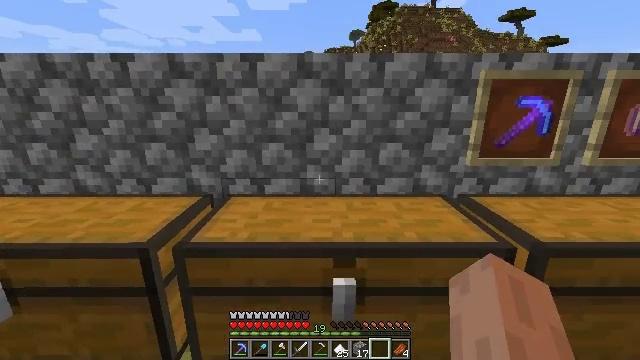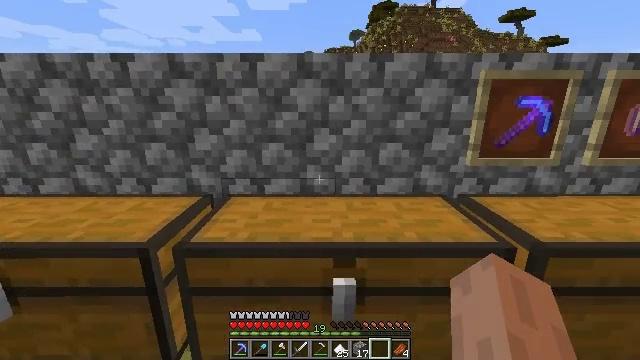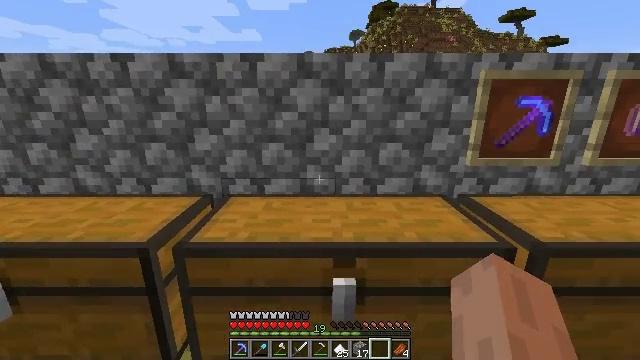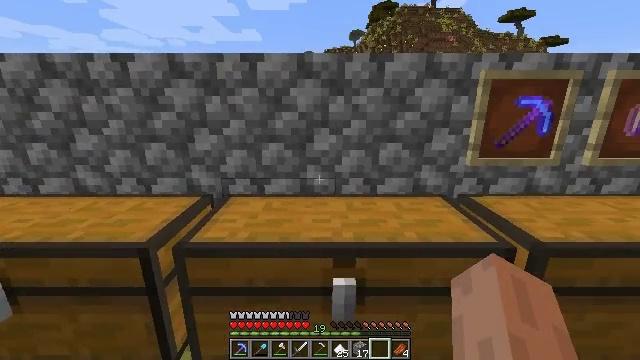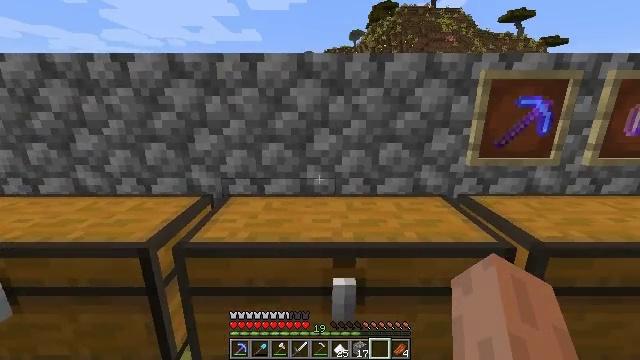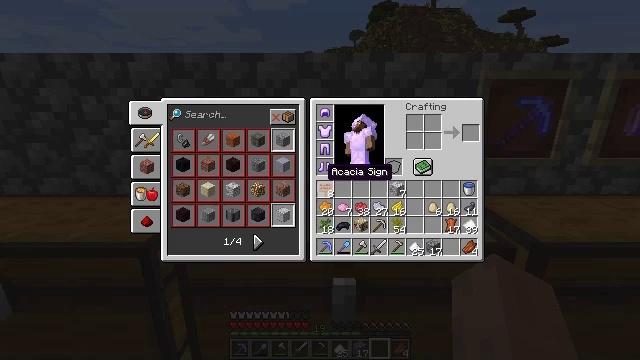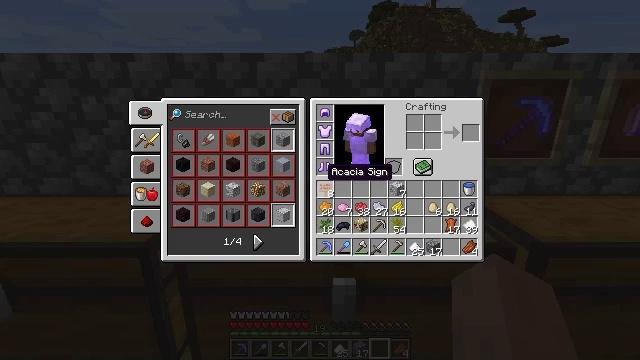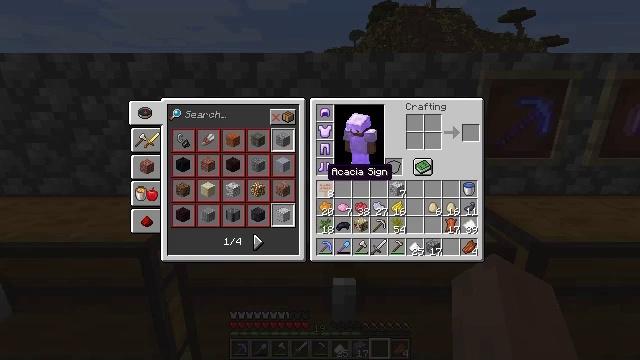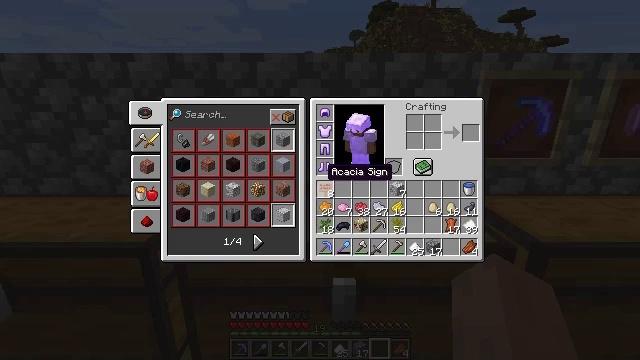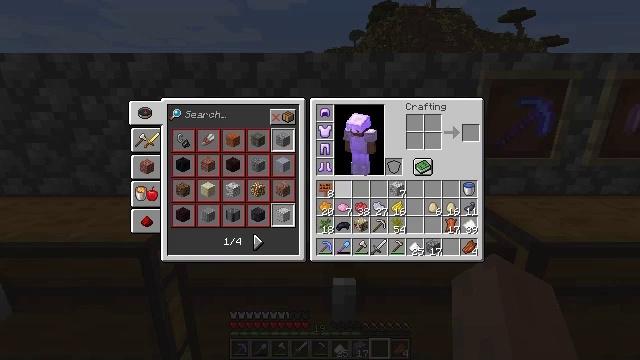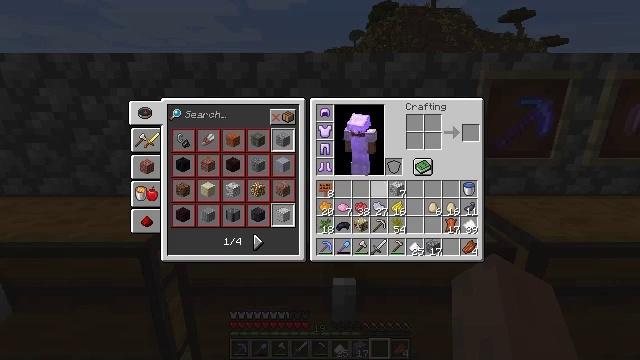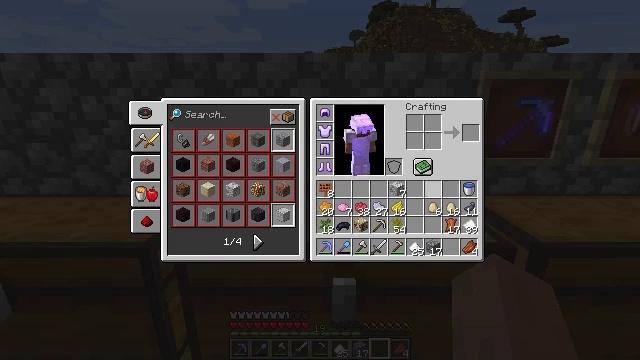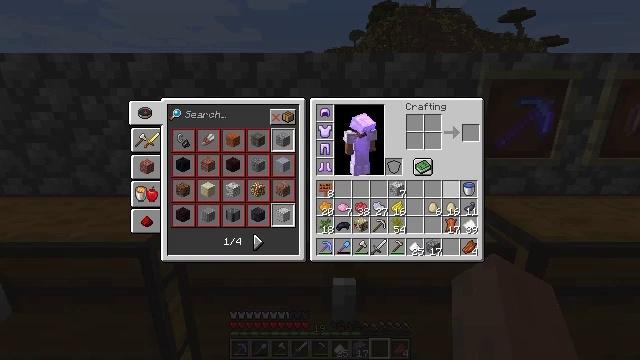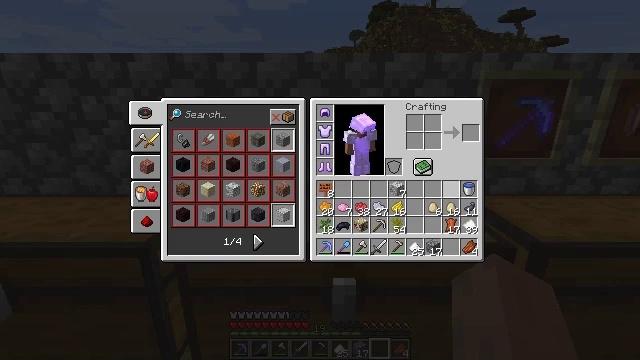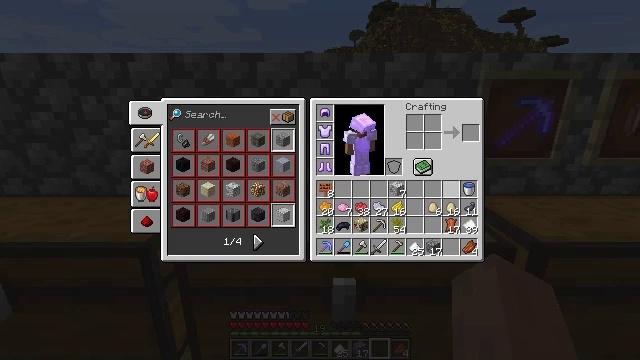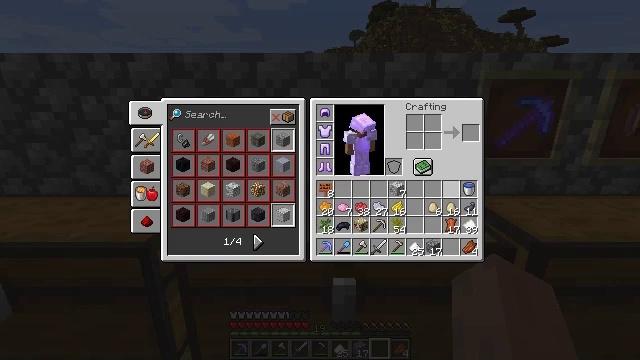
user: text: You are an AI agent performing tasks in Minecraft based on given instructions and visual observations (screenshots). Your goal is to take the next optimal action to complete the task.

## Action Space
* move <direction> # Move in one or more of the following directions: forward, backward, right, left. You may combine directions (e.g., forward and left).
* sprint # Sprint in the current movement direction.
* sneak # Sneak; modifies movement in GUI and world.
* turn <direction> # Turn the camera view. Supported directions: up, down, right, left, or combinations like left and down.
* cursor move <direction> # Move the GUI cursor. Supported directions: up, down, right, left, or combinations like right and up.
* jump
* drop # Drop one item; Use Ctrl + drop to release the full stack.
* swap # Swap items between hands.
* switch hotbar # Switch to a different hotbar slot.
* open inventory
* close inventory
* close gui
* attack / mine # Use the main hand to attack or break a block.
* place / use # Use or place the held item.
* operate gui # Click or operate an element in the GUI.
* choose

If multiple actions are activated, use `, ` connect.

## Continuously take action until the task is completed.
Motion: motion action
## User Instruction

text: Craft an item frame.
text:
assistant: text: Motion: no_op
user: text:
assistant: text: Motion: no_op
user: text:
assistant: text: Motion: no_op
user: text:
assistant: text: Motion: no_op
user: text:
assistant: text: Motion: open inventory
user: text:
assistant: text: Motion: open inventory
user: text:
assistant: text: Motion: open inventory
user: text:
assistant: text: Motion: open inventory
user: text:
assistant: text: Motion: cursor move right, open inventory
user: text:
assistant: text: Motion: cursor move right
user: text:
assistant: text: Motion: cursor move right
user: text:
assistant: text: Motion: cursor move right
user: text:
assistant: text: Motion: no_op
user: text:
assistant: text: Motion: no_op
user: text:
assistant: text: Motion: no_op
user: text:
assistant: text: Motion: no_op
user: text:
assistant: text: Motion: no_op
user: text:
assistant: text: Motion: cursor move left
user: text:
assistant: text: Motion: no_op
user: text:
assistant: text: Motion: no_op
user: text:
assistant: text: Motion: no_op
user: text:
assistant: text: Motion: no_op
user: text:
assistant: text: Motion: no_op
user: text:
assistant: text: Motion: no_op
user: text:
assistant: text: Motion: no_op
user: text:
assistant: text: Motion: no_op
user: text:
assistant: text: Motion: no_op
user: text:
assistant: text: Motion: no_op
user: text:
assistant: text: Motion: no_op
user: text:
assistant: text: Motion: no_op